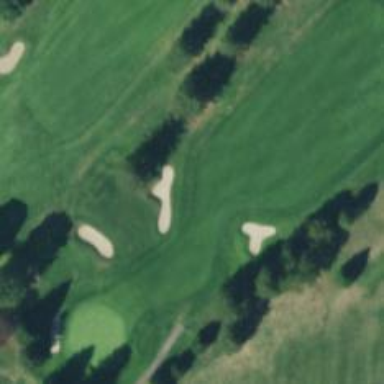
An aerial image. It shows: Grassy area designated as golf fairway.